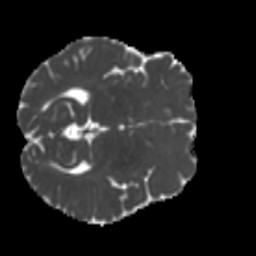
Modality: MD
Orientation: axial
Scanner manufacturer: siemens
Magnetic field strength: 3 T
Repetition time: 4 s
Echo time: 0.0594 s